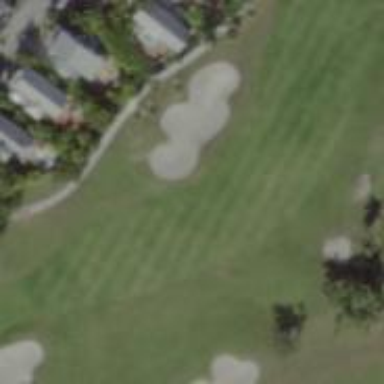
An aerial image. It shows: View of golf hole.